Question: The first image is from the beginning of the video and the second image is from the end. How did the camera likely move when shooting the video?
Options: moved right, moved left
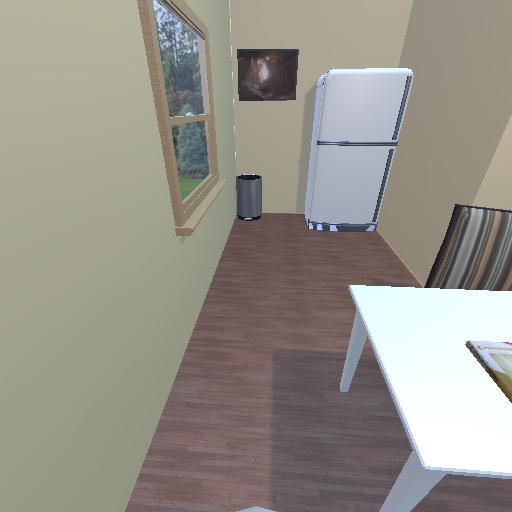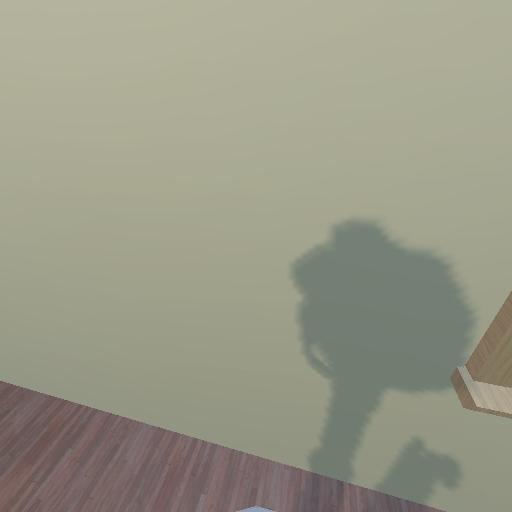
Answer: moved right